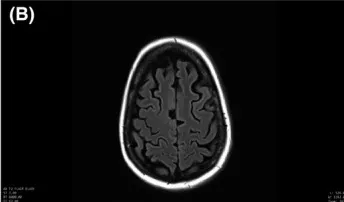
MRI of the brain after the lesionectomy. (B) Twelve months after onset of EPC, T2 FLAIR sequence shows stable postsurgical changes over the right frontal cortex in the region of surgery despite the worsening of EPC.
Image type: radiology (mri)